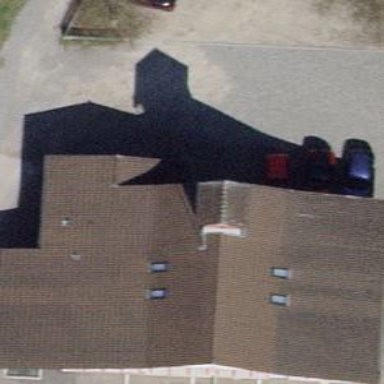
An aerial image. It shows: Fire station building with tiled roof.